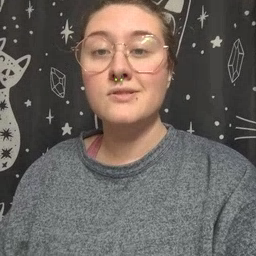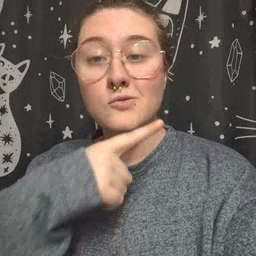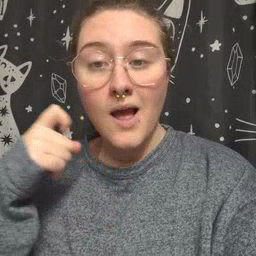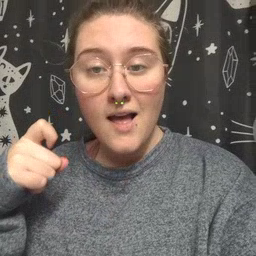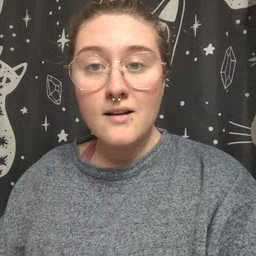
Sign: dry